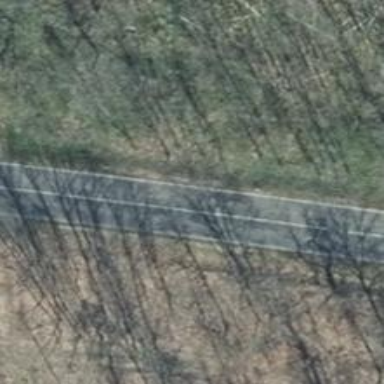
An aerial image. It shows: Primary road with asphalt surface.